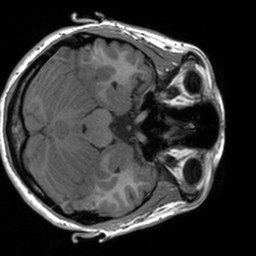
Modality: T1w
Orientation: axial
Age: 21
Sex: female
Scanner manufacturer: siemens
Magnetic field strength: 3 T
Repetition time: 1.9 s
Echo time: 0.00226 s